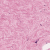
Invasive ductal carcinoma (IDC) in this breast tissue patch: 0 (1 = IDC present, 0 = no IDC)